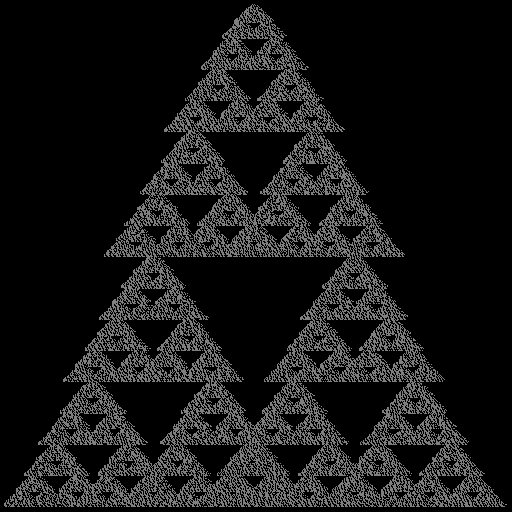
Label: sierpinski_gasket